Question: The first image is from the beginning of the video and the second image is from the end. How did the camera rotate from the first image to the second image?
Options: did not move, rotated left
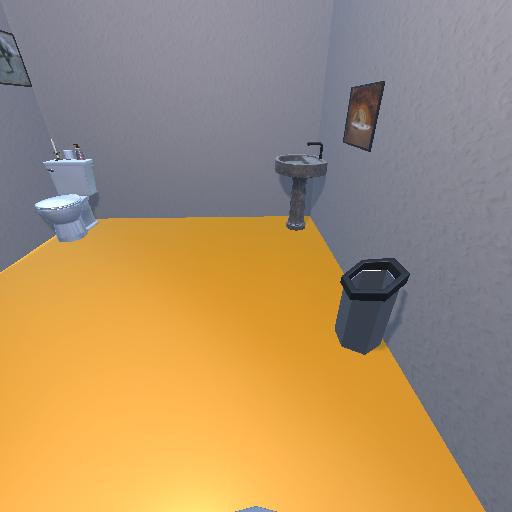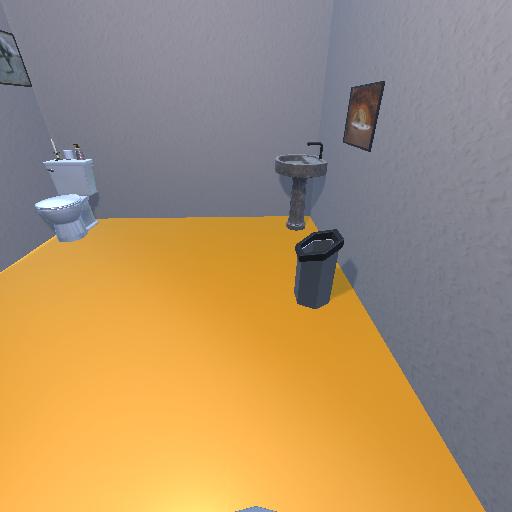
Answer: did not move